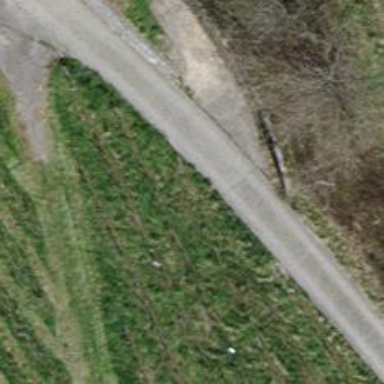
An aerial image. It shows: Unclassified concrete road with grade1 tracktype.